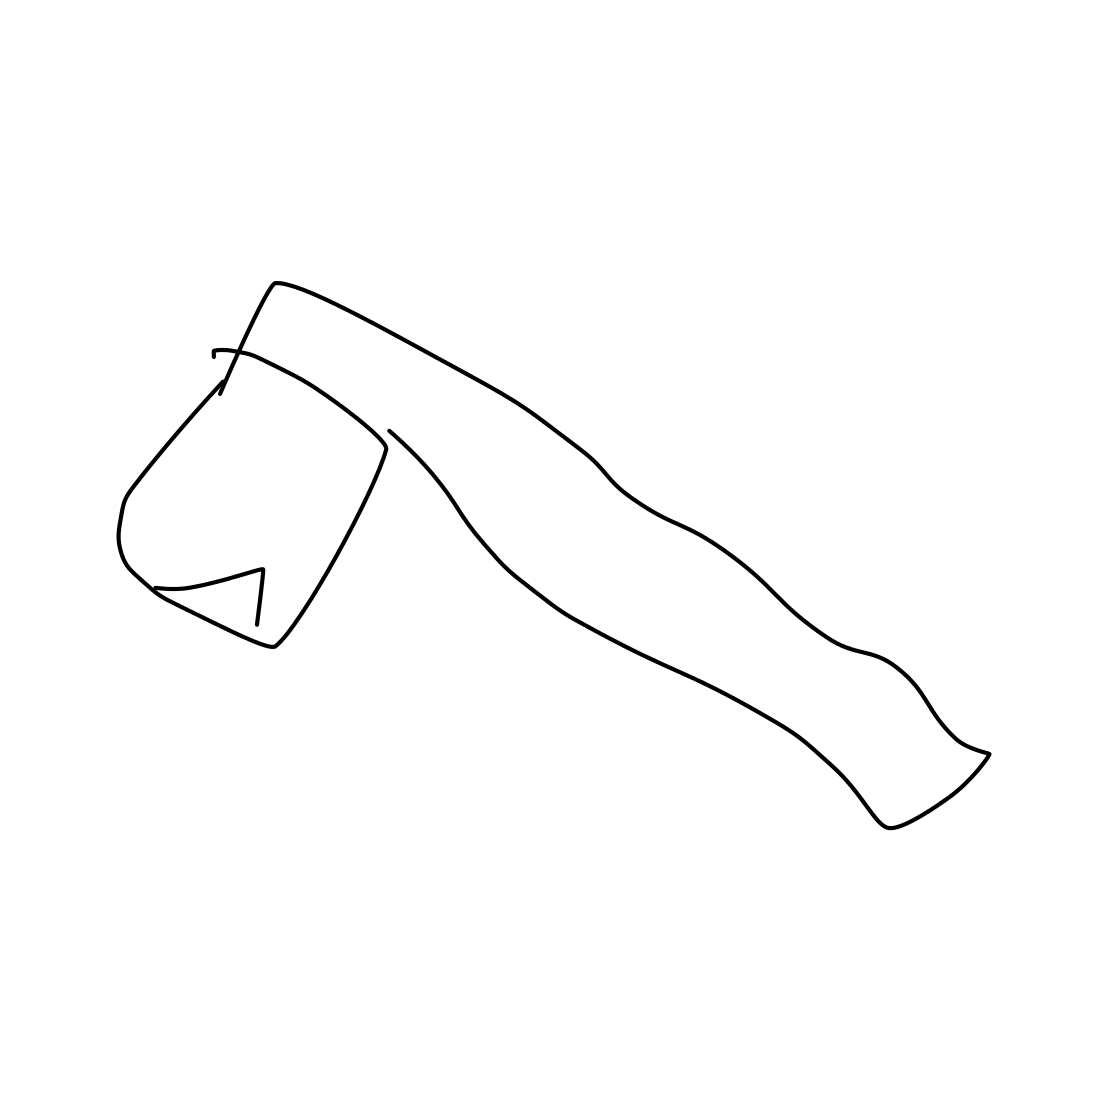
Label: axe